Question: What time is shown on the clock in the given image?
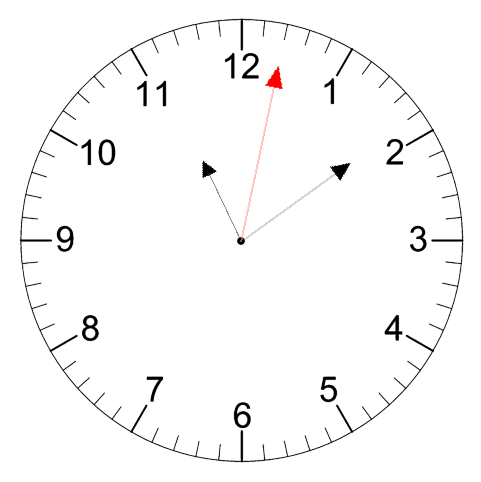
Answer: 11:09:02